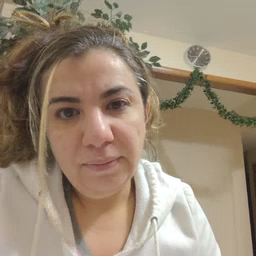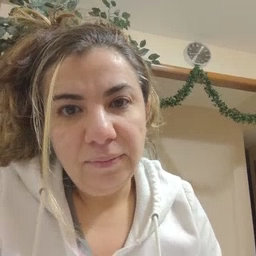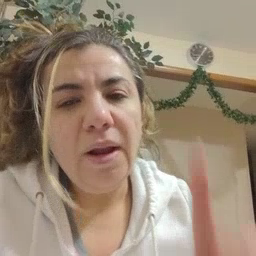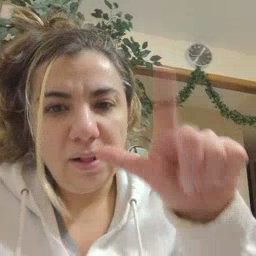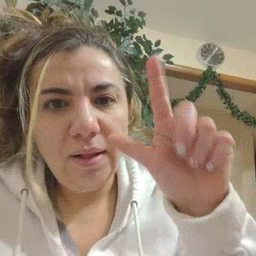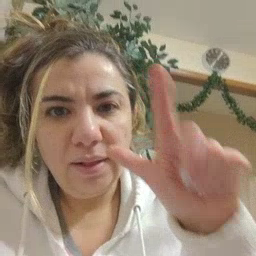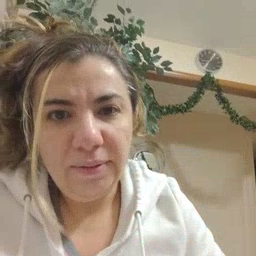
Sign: later